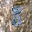
Label: 8